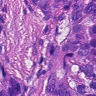
Metastatic tissue present: yes